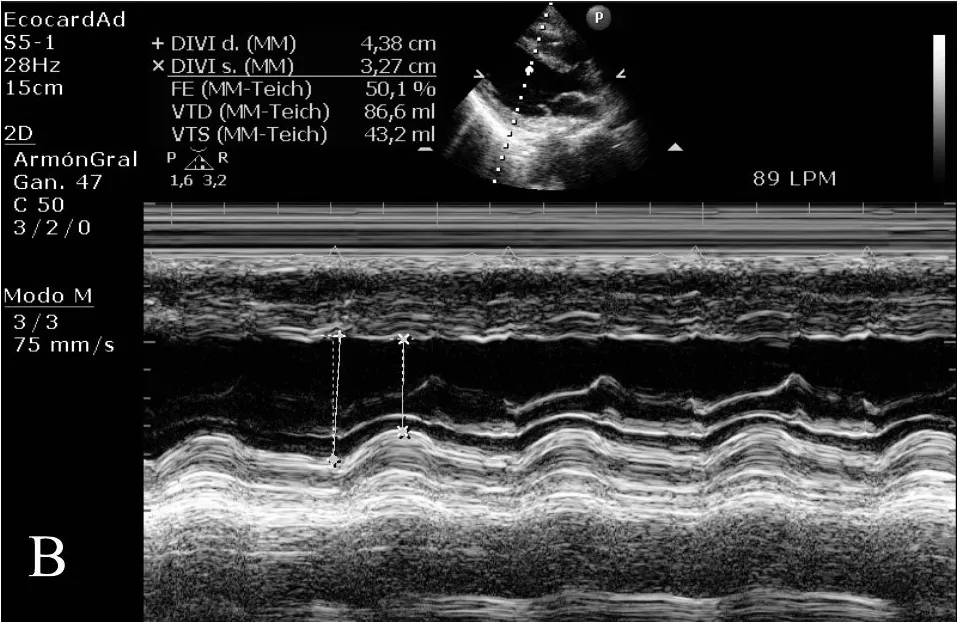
(B) Normal LVEF after total recovery.
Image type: radiology (ultrasound)